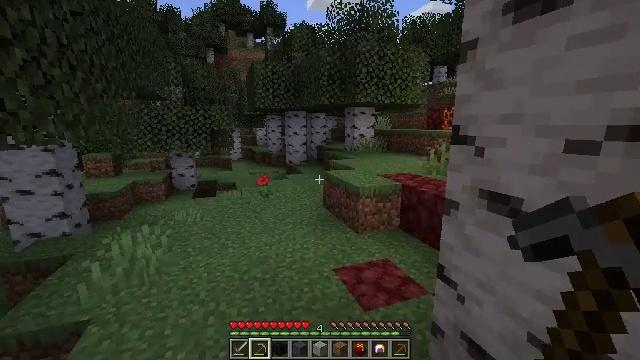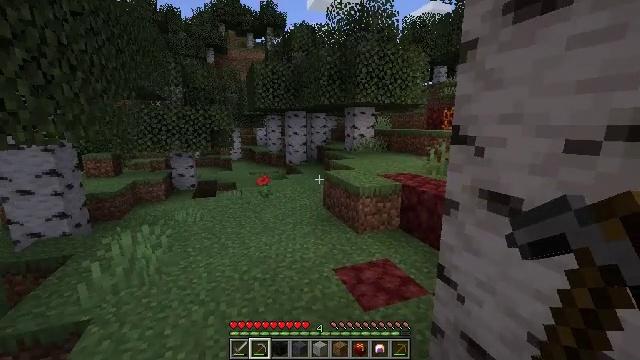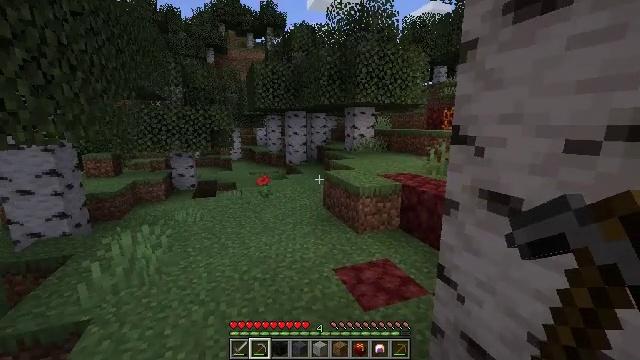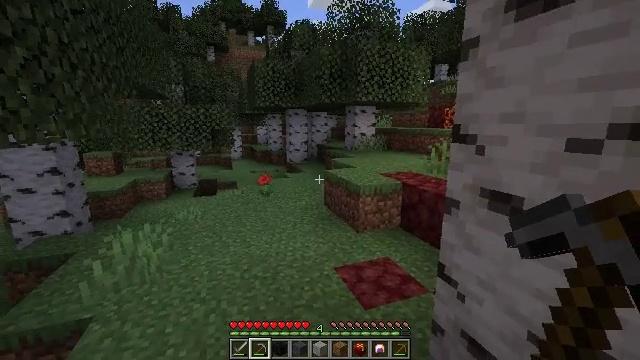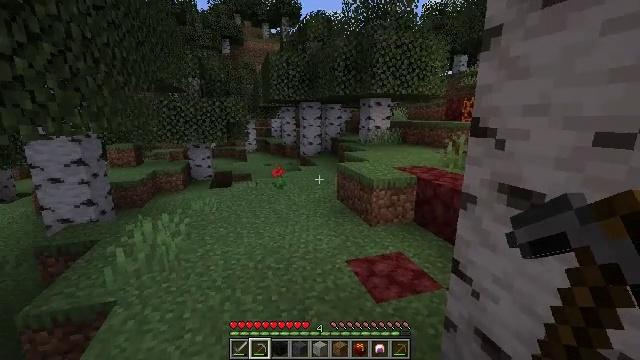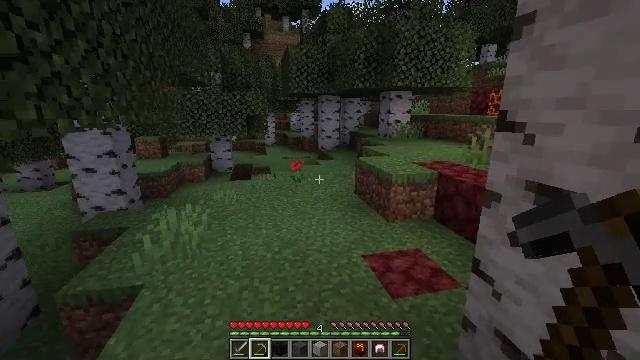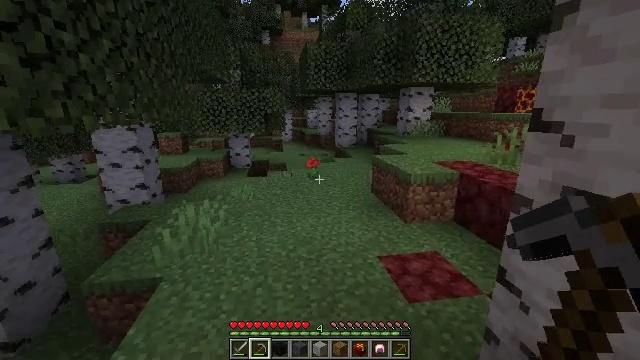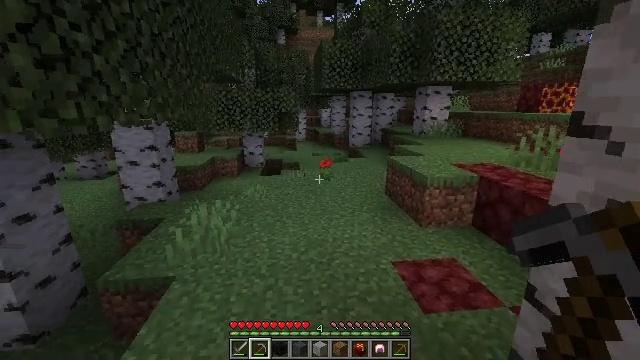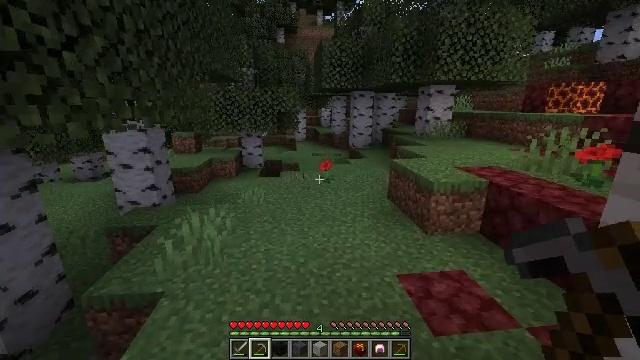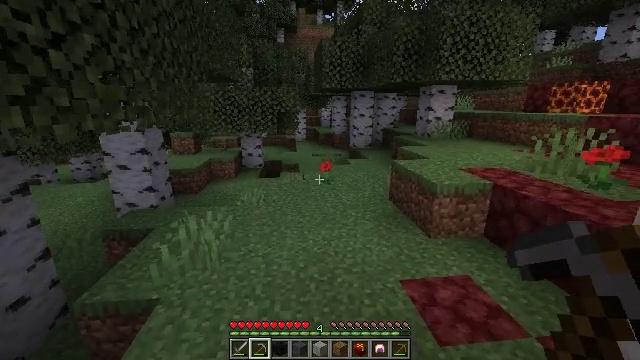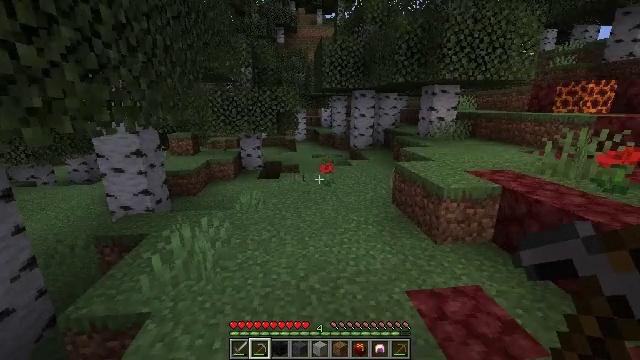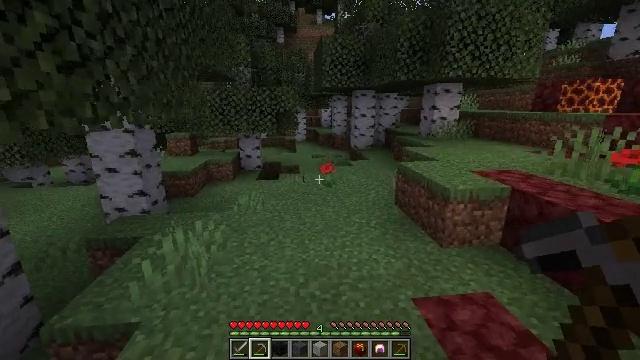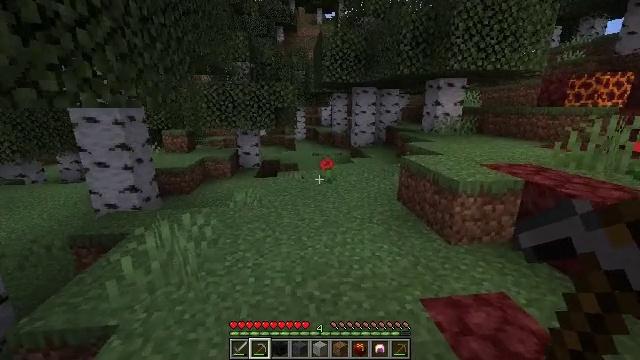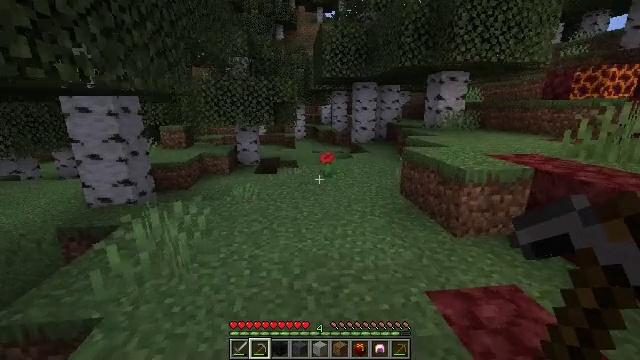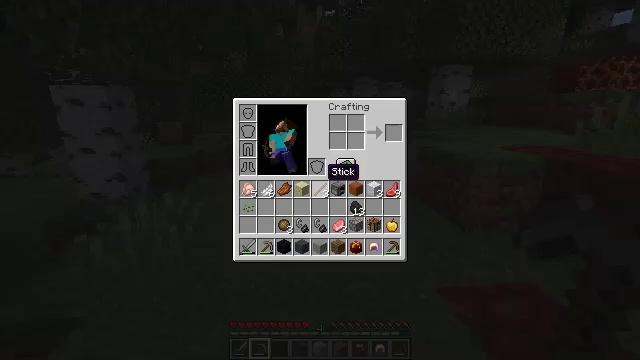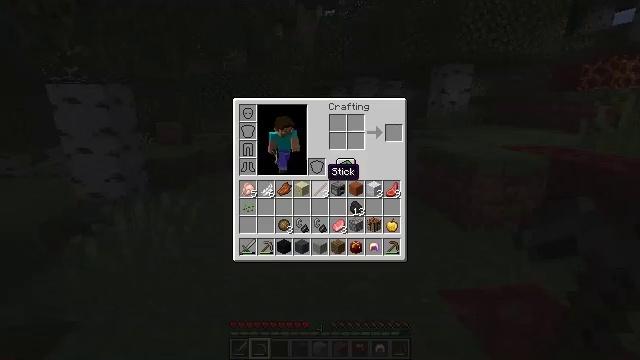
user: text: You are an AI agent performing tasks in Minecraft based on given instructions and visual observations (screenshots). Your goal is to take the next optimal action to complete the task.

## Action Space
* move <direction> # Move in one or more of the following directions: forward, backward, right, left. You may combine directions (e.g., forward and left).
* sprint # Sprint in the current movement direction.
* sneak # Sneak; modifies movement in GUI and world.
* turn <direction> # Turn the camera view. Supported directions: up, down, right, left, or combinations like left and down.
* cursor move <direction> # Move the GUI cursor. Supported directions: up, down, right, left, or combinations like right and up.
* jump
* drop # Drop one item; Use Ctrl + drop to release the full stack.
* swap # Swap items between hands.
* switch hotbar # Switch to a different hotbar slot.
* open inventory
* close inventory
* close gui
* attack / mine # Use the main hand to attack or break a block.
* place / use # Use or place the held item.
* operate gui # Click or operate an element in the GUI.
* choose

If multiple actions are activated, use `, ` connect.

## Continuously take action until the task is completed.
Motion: motion action
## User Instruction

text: Clear birch leaves to get saplings.
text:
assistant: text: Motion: no_op
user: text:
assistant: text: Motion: no_op
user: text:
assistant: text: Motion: no_op
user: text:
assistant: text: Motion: turn left and down
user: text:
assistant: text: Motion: turn left and down
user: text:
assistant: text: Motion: move forward, turn left
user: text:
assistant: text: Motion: move forward, turn left
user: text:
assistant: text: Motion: move forward
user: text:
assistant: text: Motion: move forward
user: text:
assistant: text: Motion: move forward
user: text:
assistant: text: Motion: move forward
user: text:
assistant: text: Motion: move forward
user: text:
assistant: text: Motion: move forward
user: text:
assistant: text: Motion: move forward, open inventory
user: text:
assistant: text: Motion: move forward, open inventory
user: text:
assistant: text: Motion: open inventory
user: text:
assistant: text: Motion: open inventory
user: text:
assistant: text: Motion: no_op
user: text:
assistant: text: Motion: no_op
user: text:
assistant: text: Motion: no_op
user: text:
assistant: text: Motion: cursor move right
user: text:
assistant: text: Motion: cursor move right
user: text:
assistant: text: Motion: cursor move right
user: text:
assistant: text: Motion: no_op
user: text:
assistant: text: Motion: cursor move down
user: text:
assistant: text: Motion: cursor move down
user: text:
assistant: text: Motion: no_op
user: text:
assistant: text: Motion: no_op
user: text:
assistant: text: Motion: close inventory
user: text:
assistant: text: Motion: close inventory